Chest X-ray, PA view. Patient: 49 years old, sex M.
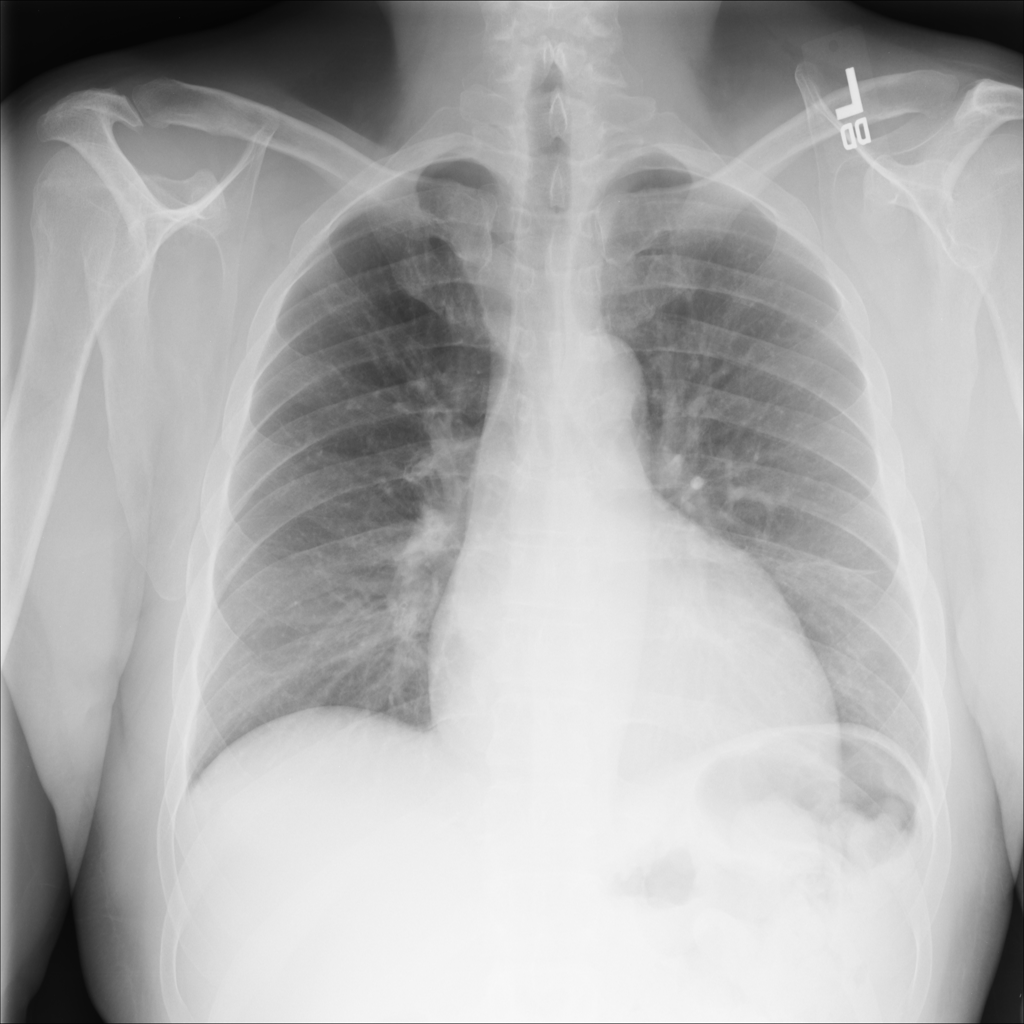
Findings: No Finding